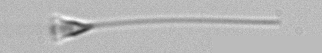
Label: Asterionellopsis_glacialis